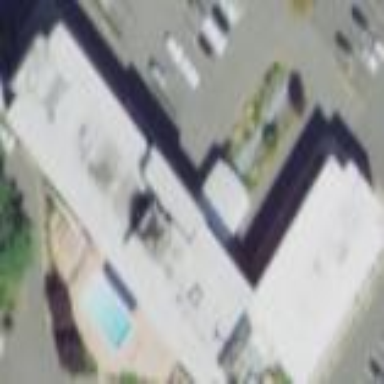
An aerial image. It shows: Hotel building.